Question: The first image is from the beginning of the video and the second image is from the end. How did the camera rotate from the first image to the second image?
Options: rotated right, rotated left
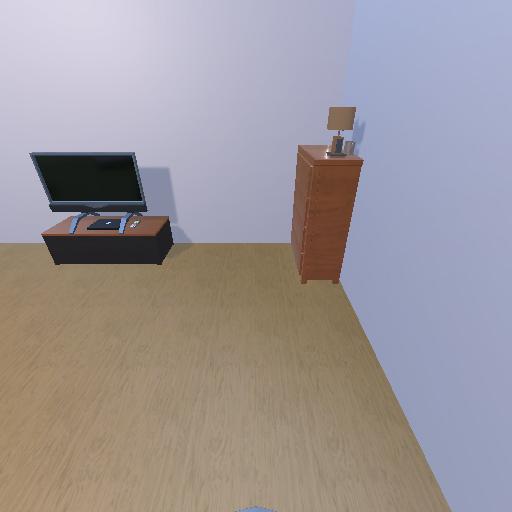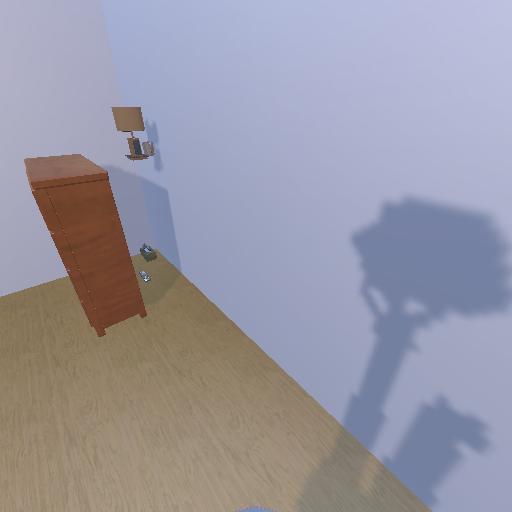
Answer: rotated right